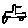
Label: car